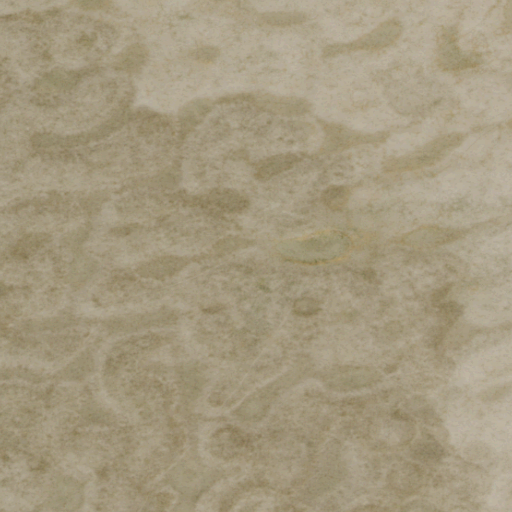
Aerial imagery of plain(s) in Nevada named Button Lake containing only woody wetlands